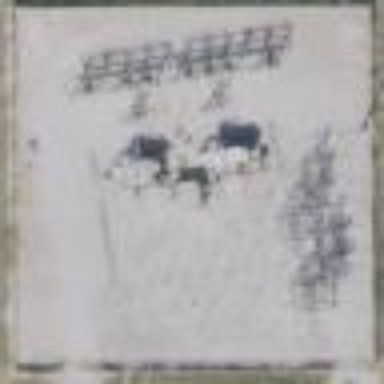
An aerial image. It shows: Outdoor distribution substation.